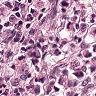
Metastatic tissue present: yes